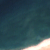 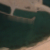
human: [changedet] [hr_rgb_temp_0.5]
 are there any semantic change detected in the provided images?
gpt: An artificial island was built in the sea.